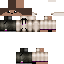
A female human skin with pale skin, wearing brown long hair dressed in a blue tshirt and black pants, featuring a closed mouth.